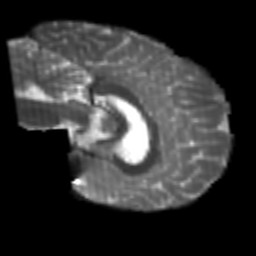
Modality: T2w
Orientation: sagittal
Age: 25
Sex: female
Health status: healthy
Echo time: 0.074 s